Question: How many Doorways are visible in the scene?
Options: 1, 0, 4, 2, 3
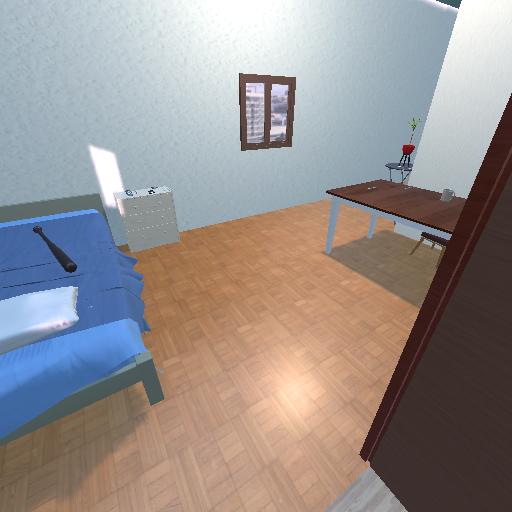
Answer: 1